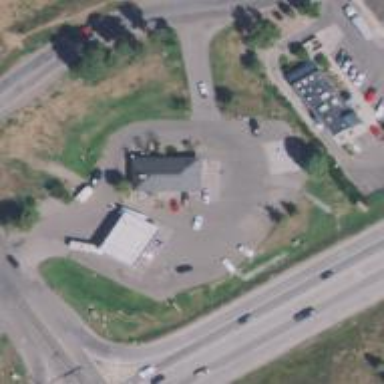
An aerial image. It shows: Convenience shop.